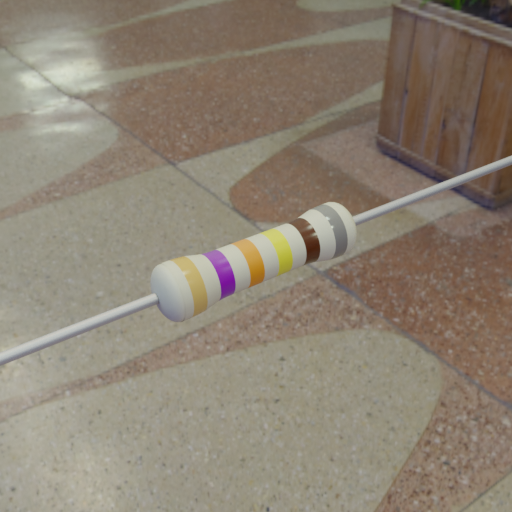
Resistor colour bands (in order): gold, violet, orange, yellow, brown, gray